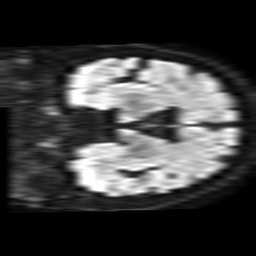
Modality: TRACE
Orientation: coronal
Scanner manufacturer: philips
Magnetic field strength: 1.5 T
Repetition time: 3.4 s
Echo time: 0.06922 s